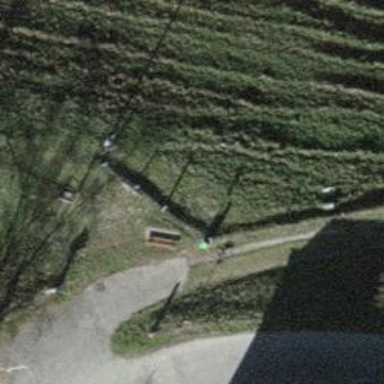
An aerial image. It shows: Brown bench in the vicinity.